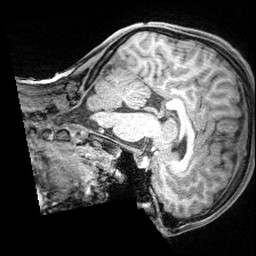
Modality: T1w
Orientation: sagittal
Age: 10
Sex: male
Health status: ill
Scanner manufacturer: siemens
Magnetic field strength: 3 T
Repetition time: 1.6 s
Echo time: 0.00179 s